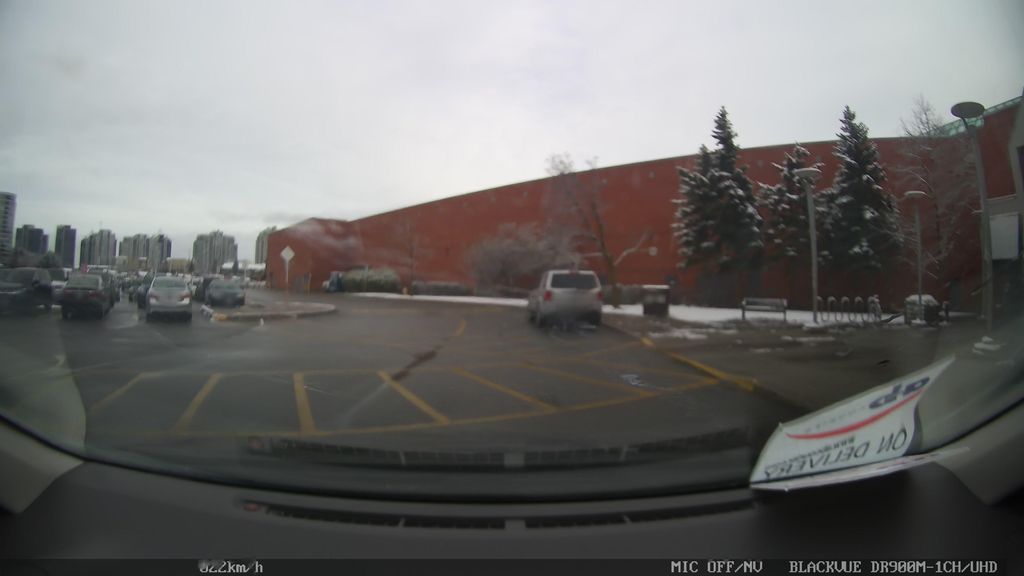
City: toronto